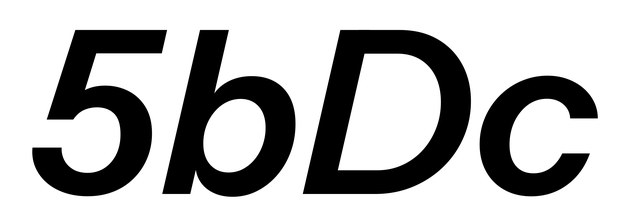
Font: InstrumentSans-Italic_SemiBold_Italic